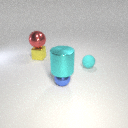
large cyan metal cylinder to the right of large red metal sphere